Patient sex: M
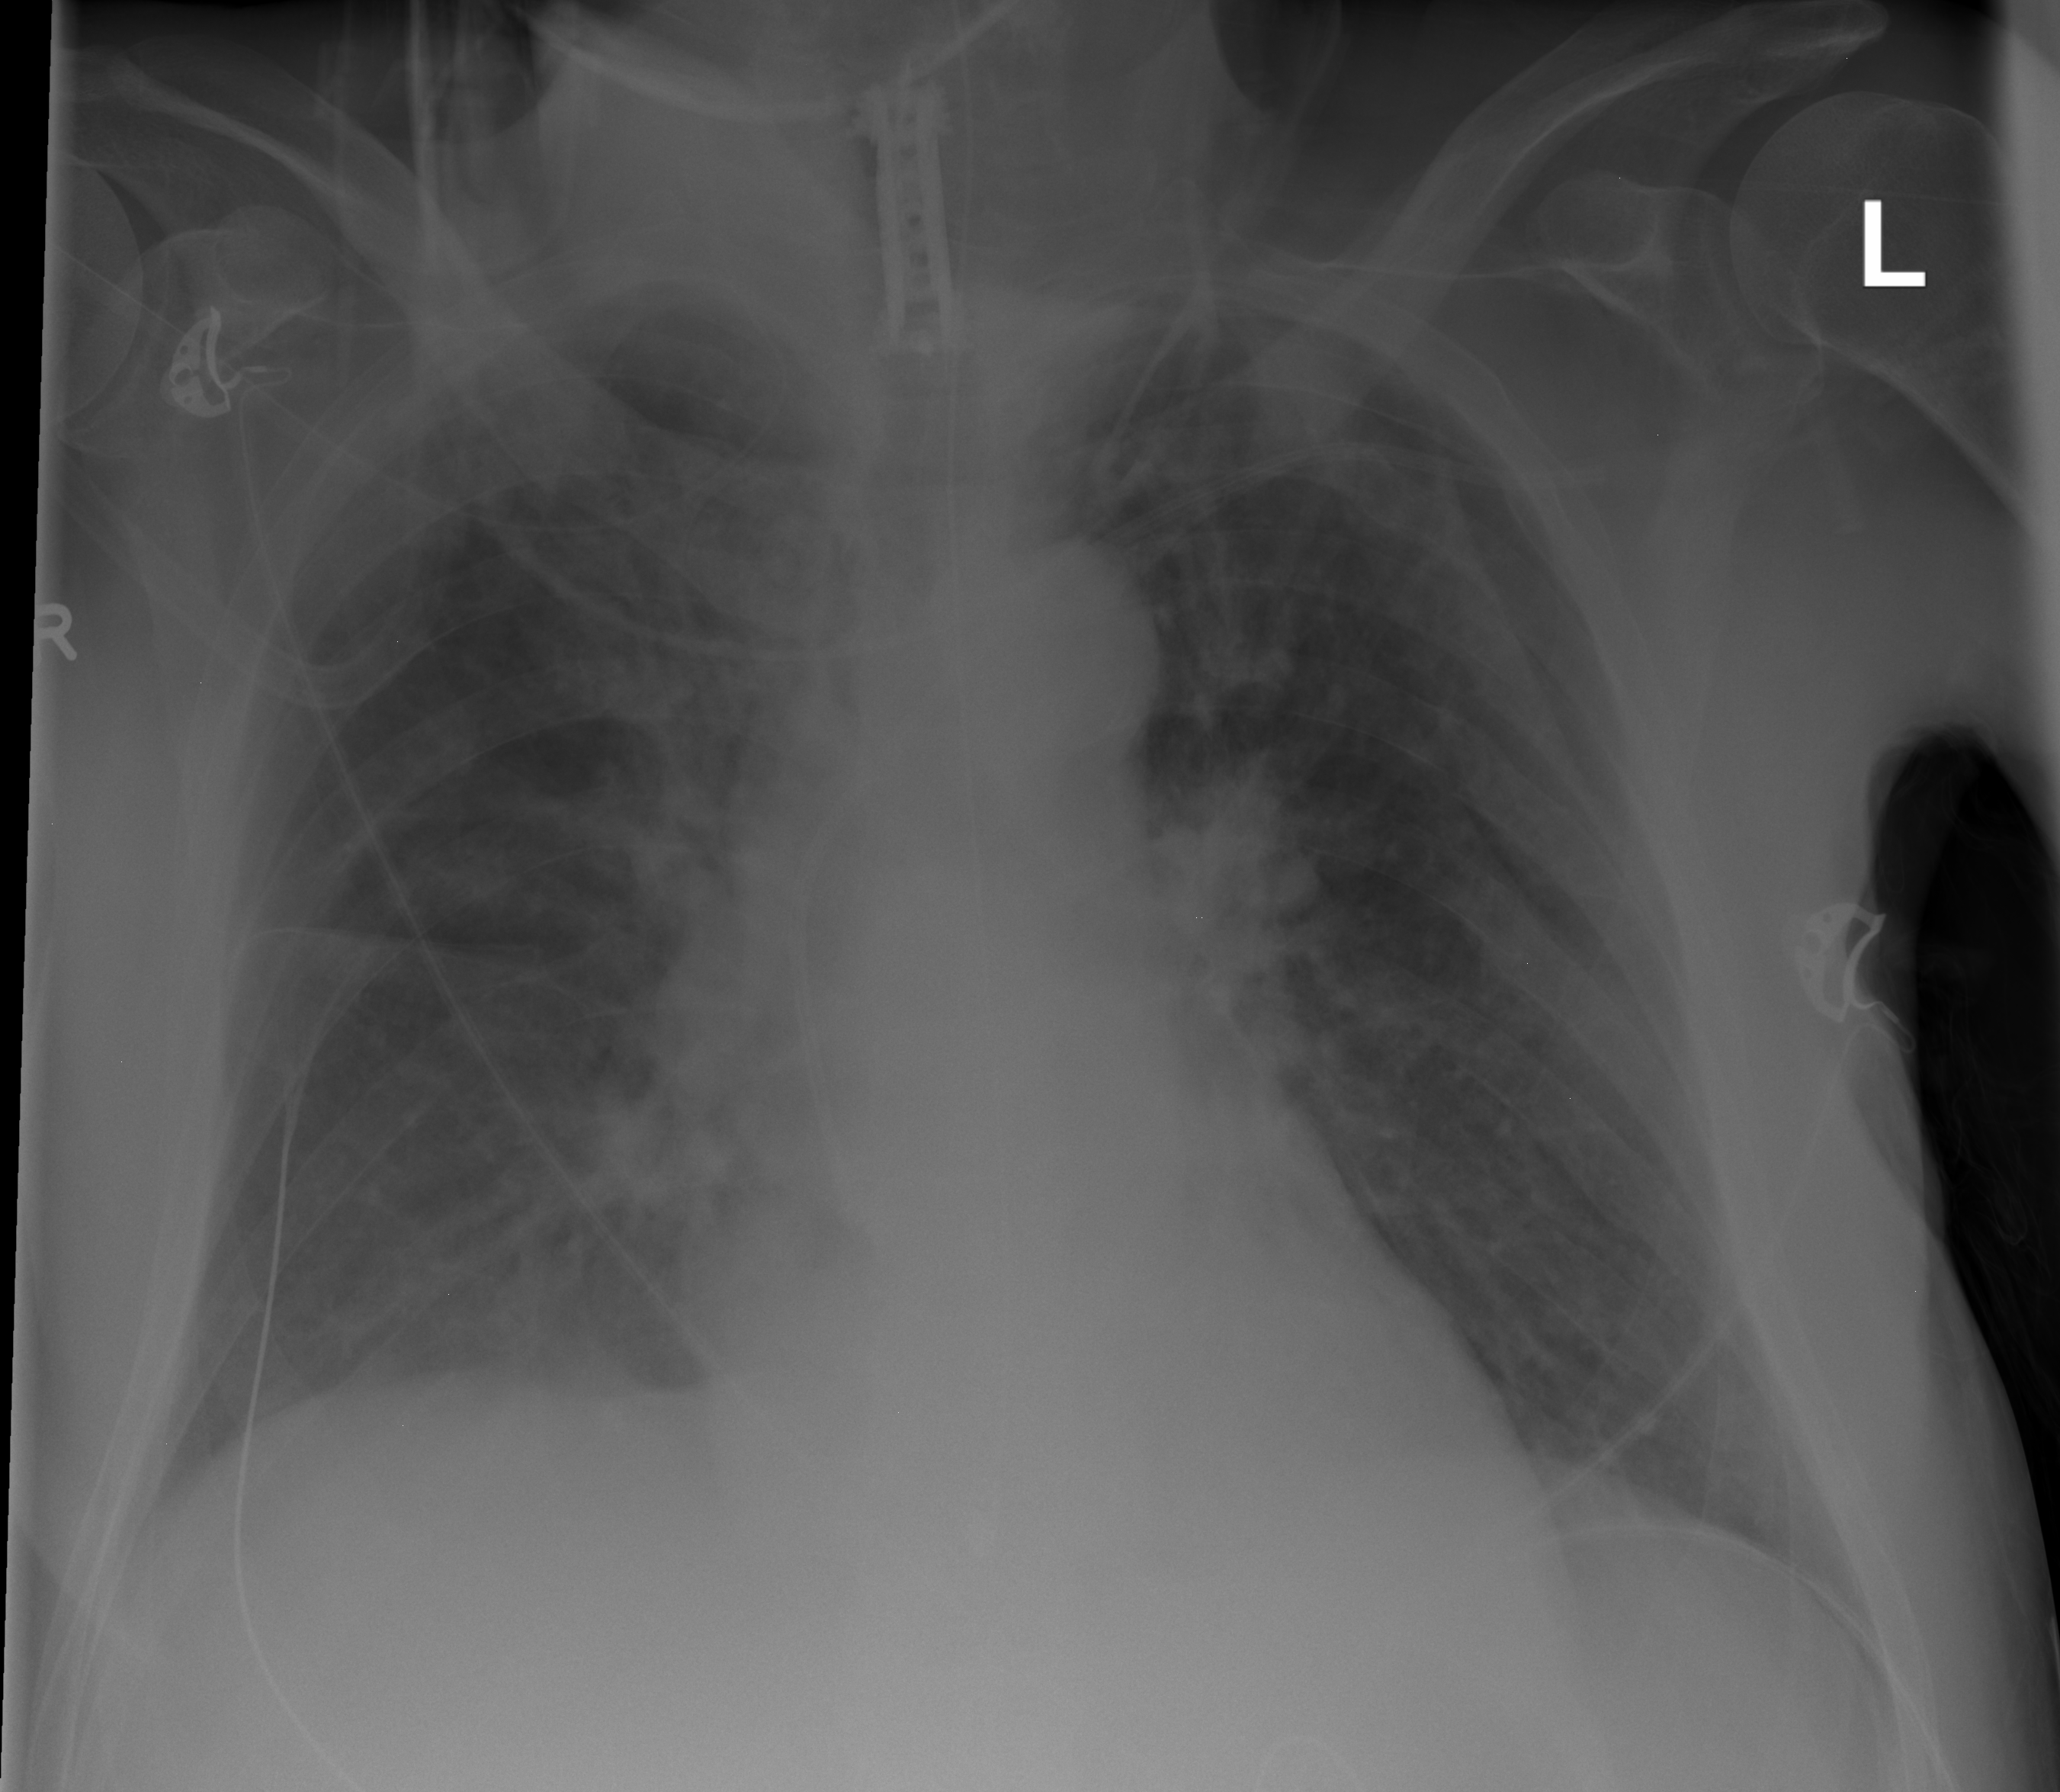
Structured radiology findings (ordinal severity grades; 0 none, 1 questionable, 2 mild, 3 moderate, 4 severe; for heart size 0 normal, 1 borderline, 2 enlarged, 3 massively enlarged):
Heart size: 0
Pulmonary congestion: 2
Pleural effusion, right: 0
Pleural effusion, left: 0
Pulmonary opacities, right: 2
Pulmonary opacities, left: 1
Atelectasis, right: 0
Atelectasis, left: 0